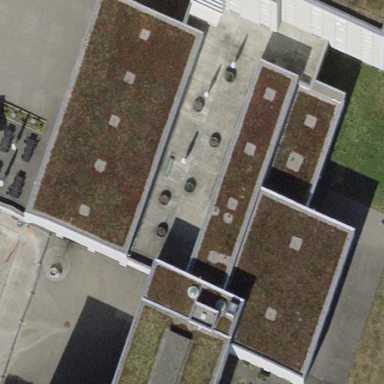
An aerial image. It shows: Hospital building.